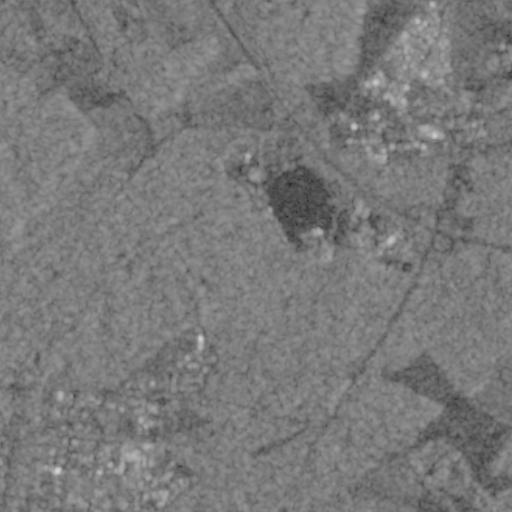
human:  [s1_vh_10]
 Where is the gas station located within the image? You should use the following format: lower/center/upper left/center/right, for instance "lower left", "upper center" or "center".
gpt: The gas station is located in the lower center of the image.
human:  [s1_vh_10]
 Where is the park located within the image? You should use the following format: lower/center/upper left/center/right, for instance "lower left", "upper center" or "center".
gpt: The park is located in the lower right of the image.
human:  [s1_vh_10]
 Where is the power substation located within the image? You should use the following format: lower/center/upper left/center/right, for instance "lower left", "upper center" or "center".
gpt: The power substation is located in the lower left of the image.
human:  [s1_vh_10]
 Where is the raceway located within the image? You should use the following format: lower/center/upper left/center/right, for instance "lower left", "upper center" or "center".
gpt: The raceway is located in the lower left of the image.
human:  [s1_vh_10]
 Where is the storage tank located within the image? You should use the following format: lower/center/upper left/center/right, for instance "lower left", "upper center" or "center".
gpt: The storage tank is located in the lower left of the image.
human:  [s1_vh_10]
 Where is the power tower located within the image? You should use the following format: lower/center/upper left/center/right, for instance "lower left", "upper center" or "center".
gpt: There is no power tower in the image.

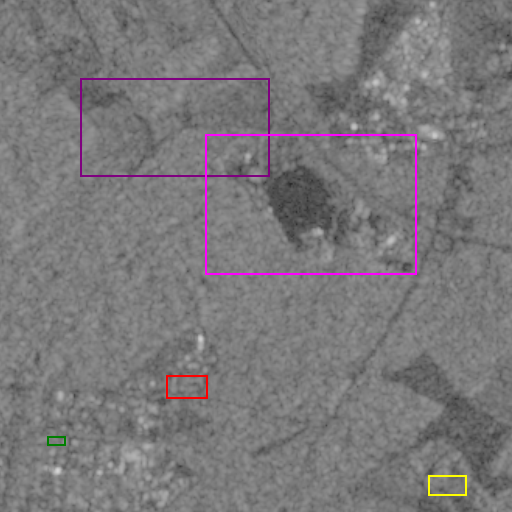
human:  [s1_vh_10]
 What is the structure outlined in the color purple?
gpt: The structure outlined in purple is a crop field.
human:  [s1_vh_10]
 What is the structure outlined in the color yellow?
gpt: The structure outlined in yellow is a park.
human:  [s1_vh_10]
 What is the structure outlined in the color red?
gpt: The structure outlined in red is a parking lot.
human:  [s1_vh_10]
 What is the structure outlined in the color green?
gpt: The structure outlined in green is a power substation.
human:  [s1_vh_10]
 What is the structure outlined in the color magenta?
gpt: The structure outlined in magenta is a quarry.
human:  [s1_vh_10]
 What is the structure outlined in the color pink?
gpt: There is no pink outline.